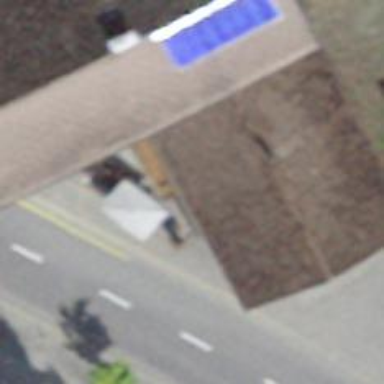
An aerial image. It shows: Restaurant.